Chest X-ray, PA view. Patient: 56 years old, sex M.
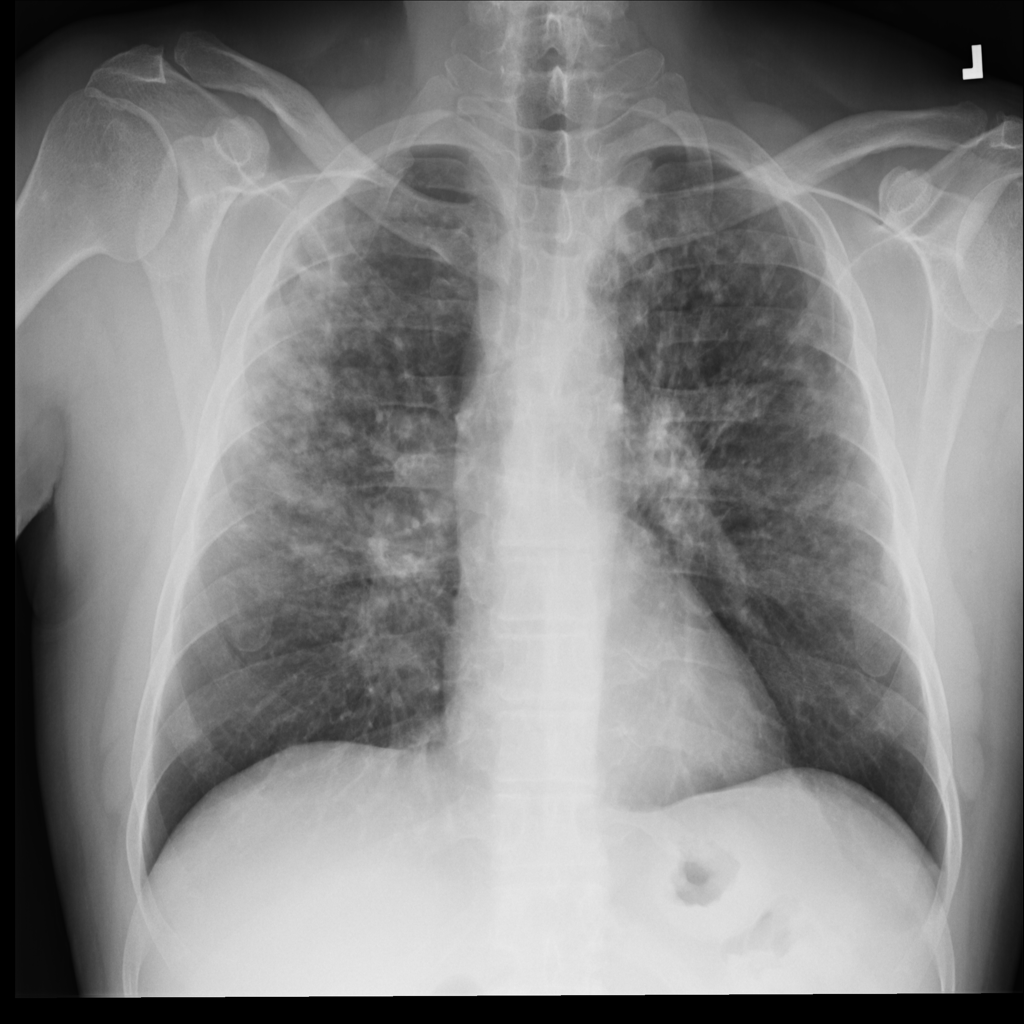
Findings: Nodule